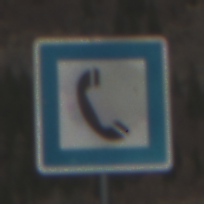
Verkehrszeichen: Fernsprecher
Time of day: MorningAfternoon
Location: Outdoor (Nature)
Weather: PartlyCloudy
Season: NotSpecified
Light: Natural